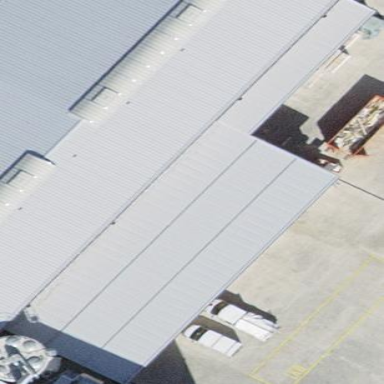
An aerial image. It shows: View of roof of building.